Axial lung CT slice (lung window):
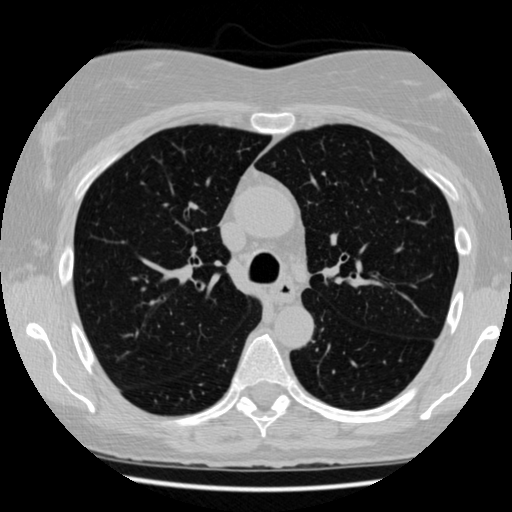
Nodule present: no